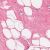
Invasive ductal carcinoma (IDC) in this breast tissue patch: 0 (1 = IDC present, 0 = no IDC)